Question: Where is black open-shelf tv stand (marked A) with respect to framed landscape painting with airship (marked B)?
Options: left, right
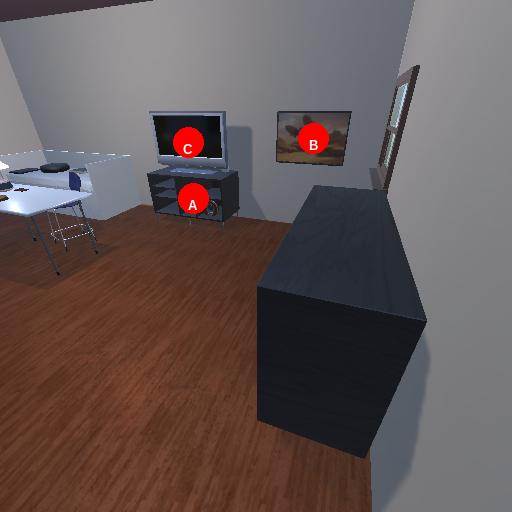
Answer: left